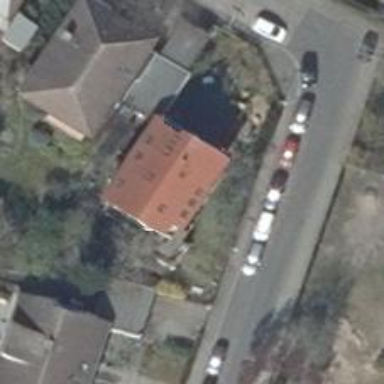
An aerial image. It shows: Detached building with gabled roof.